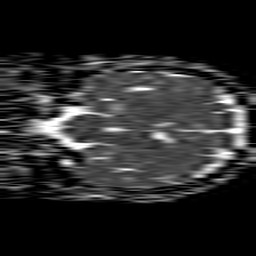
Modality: ADC
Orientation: coronal
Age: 52
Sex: female
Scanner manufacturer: philips
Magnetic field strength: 1.5 T
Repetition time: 4.6 s
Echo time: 0.08517 s